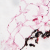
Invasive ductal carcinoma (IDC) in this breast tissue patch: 0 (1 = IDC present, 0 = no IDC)